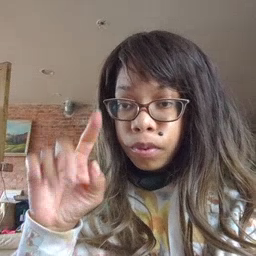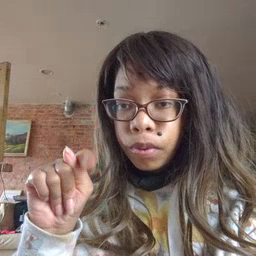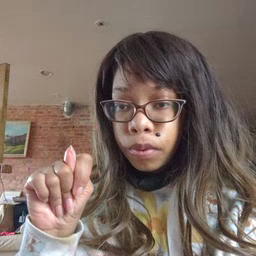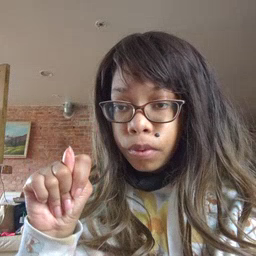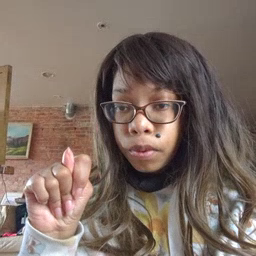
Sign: jacket